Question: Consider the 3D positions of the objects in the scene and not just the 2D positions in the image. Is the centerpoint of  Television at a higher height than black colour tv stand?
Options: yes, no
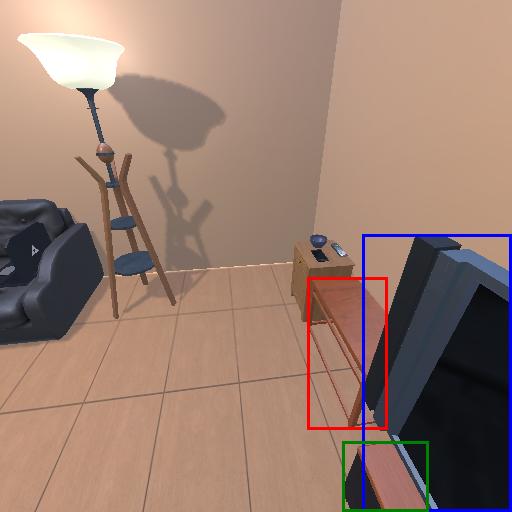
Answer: yes